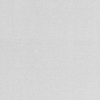
Label: dusty